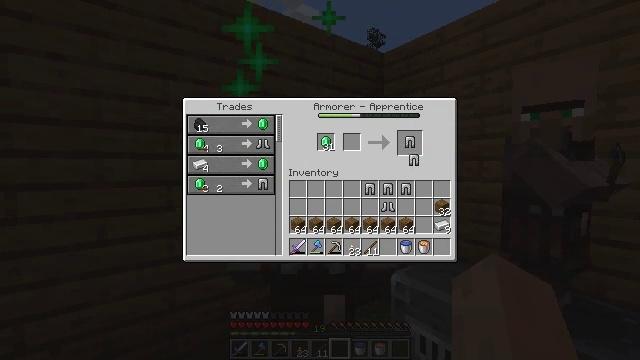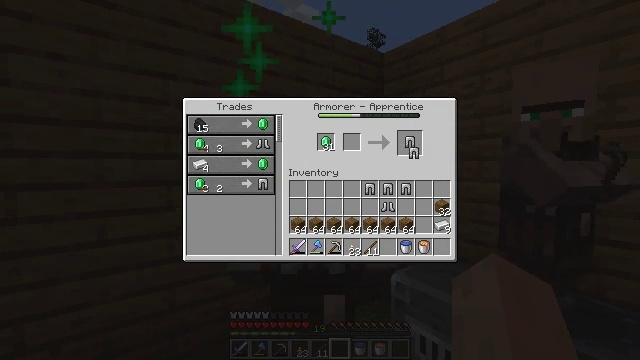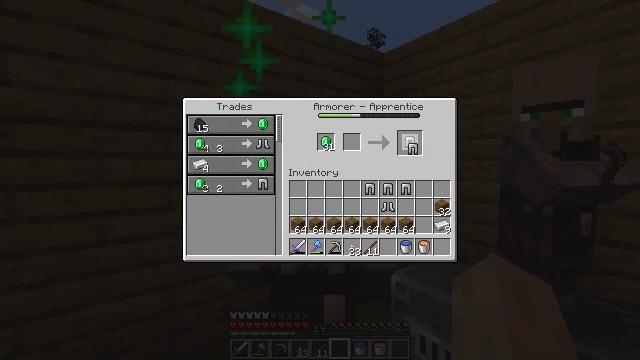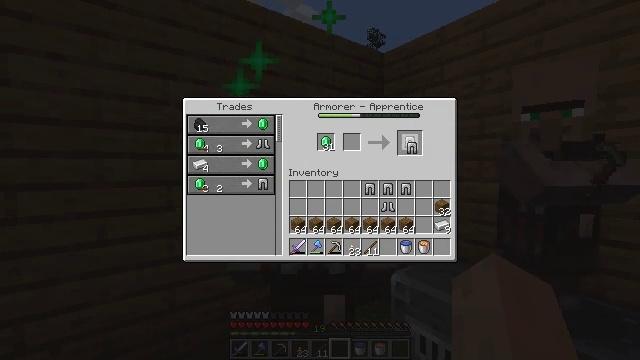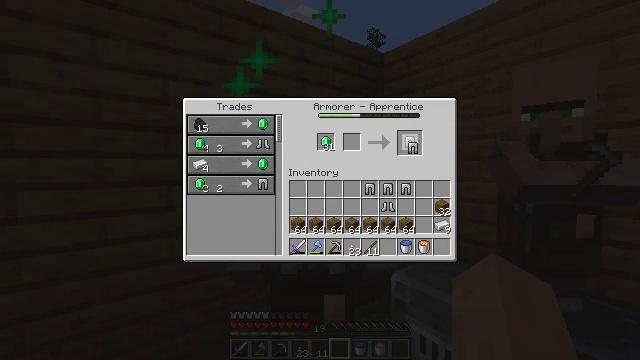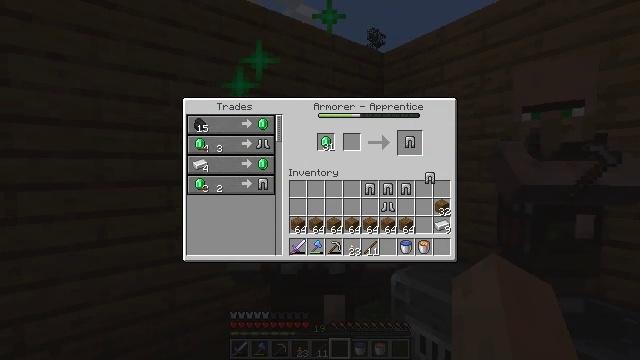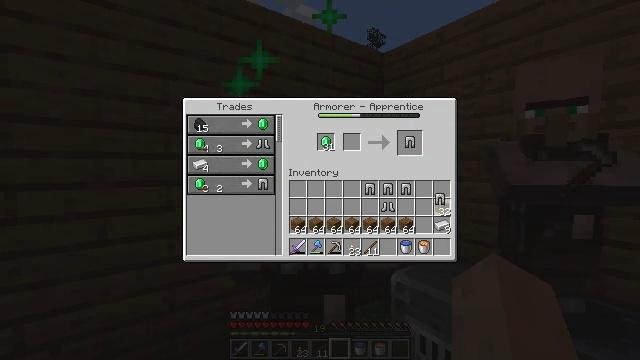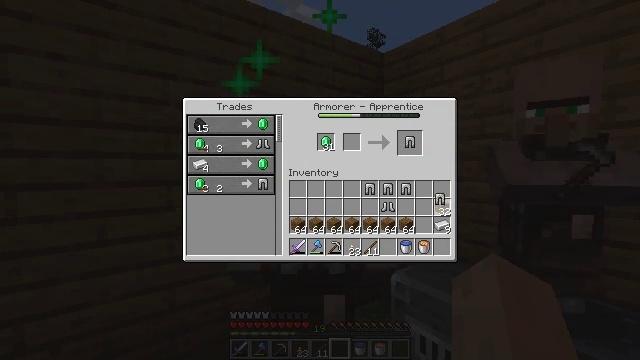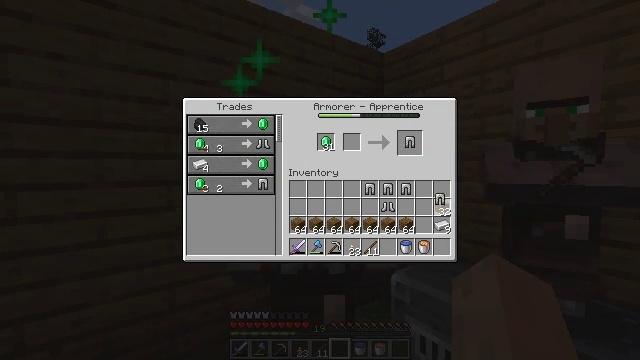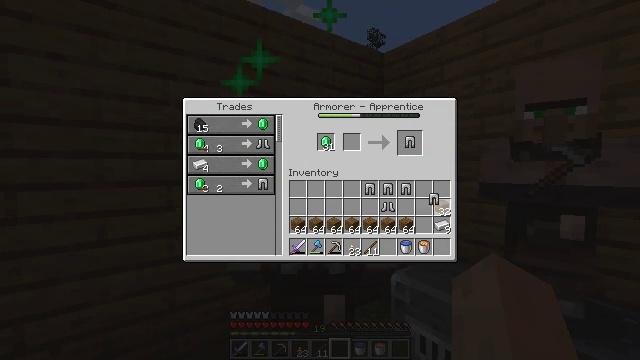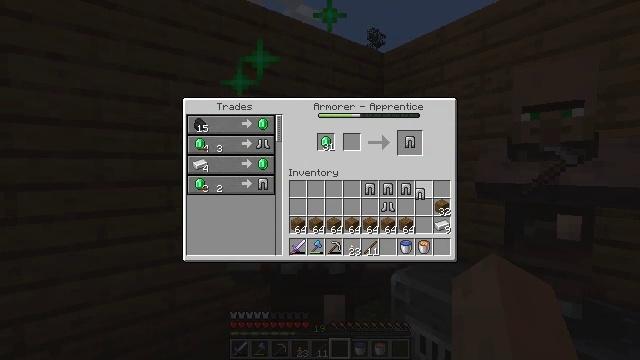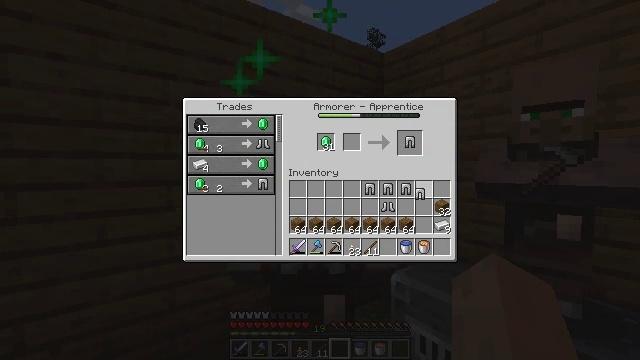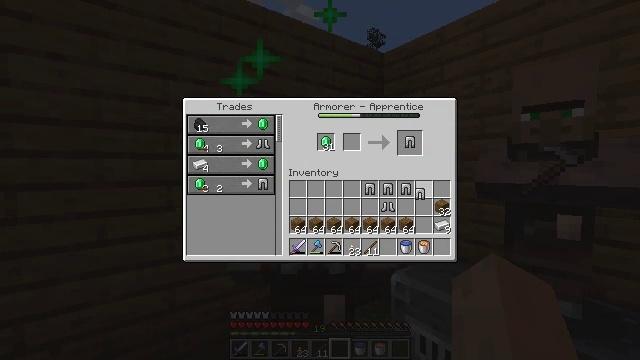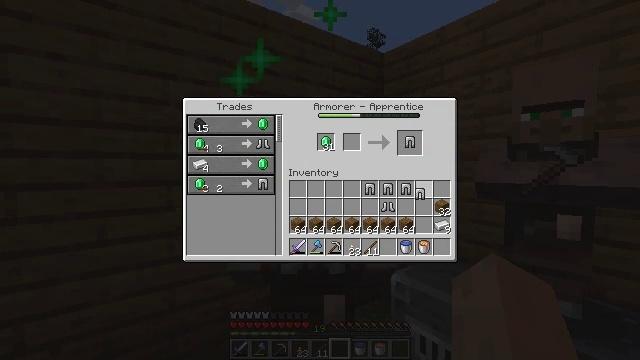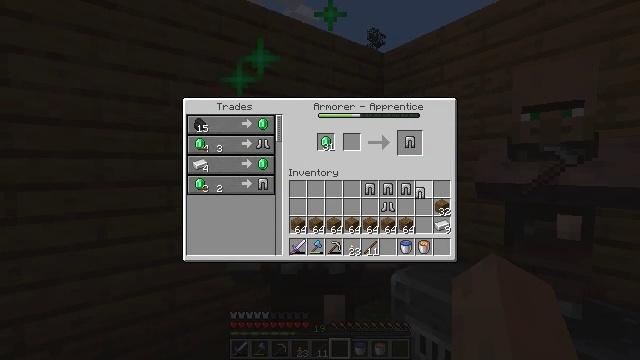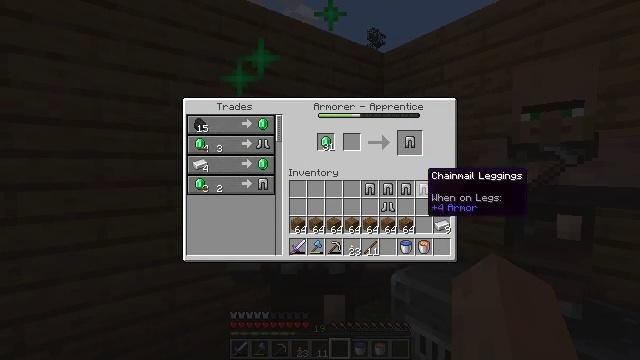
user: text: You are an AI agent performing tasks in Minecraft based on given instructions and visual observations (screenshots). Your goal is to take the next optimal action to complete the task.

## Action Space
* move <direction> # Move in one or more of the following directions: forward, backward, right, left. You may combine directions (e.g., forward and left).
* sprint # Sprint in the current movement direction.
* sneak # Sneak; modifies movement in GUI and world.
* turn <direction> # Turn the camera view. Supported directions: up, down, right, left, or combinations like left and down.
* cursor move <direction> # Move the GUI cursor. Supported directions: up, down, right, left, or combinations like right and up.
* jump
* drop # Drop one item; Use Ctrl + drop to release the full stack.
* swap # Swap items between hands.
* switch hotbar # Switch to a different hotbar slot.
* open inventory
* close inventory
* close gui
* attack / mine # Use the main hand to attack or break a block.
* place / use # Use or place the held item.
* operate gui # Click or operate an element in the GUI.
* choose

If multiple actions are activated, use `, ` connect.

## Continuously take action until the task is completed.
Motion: motion action
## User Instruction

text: Craft a set of chainmail leggings at the crafting table.
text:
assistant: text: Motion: cursor move up
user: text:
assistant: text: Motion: no_op
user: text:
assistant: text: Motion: no_op
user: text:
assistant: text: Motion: no_op
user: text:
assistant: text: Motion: cursor move right and down
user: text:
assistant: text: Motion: cursor move right and down
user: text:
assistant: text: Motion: no_op
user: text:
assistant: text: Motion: no_op
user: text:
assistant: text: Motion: no_op
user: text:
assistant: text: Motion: cursor move left
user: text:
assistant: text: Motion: no_op
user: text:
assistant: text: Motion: operate gui
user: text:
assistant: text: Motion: operate gui
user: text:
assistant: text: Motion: operate gui
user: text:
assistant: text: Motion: cursor move up
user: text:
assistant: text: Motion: cursor move up
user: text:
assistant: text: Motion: cursor move up
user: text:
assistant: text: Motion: cursor move up
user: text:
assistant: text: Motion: no_op
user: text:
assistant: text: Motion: no_op
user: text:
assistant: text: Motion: no_op
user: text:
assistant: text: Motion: operate gui
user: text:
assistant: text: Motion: operate gui
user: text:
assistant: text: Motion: cursor move down
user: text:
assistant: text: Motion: cursor move down
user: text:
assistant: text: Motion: cursor move down
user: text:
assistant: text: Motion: no_op
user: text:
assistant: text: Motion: no_op
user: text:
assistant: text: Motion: no_op
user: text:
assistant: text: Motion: operate gui